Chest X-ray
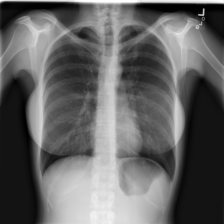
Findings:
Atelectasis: negative
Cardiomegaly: negative
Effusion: negative
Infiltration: negative
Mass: negative
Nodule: negative
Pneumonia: negative
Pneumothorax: negative
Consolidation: negative
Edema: negative
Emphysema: negative
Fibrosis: negative
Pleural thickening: negative
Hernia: negative